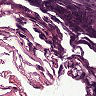
Metastatic tissue present: no